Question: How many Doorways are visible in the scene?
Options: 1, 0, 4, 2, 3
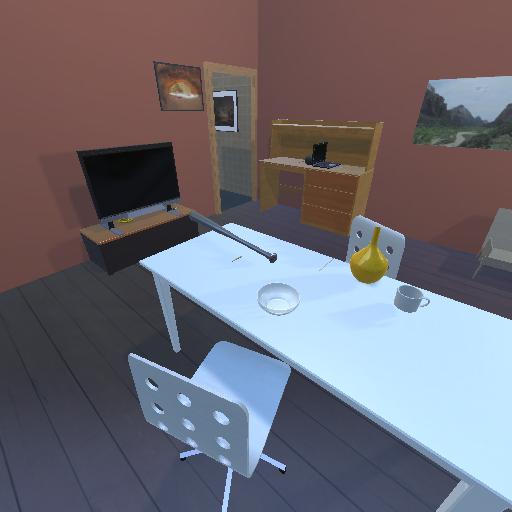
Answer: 1